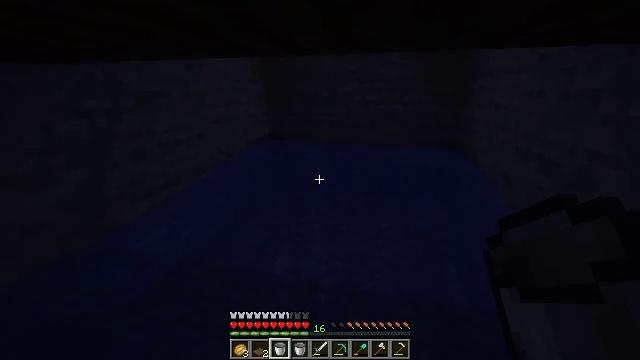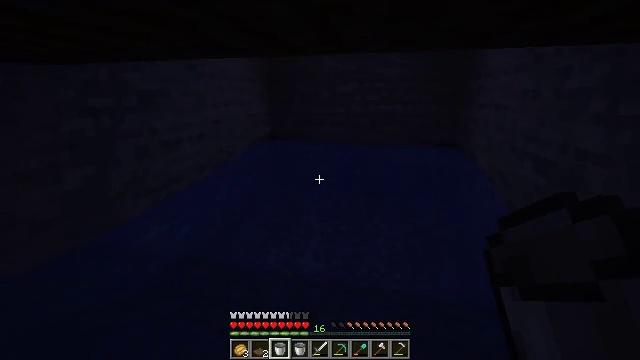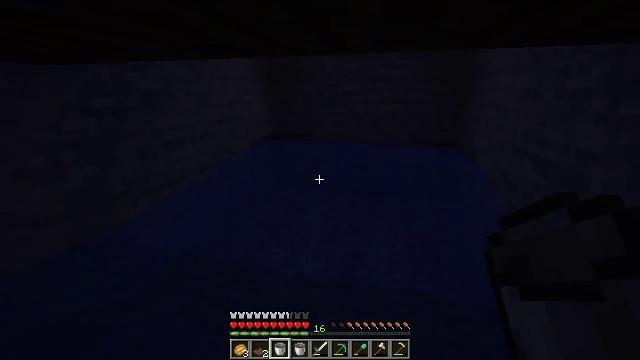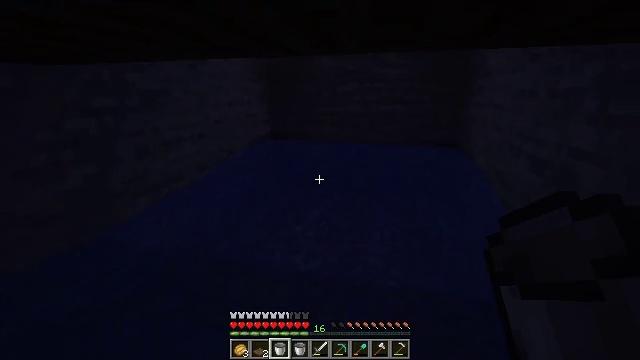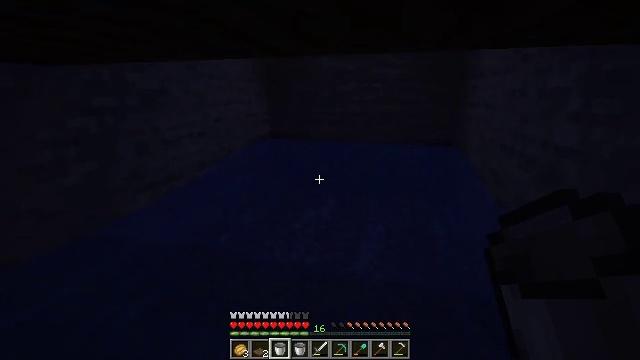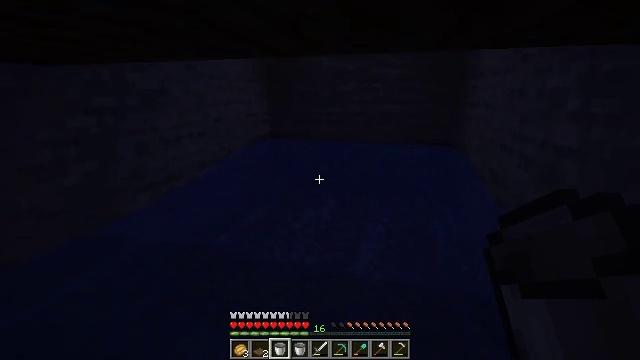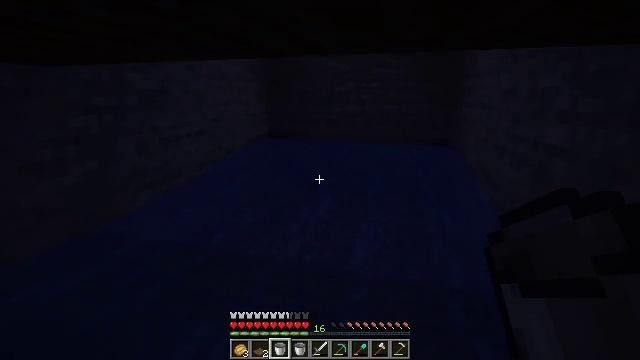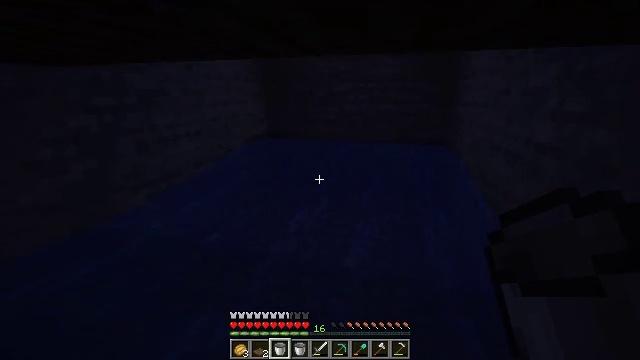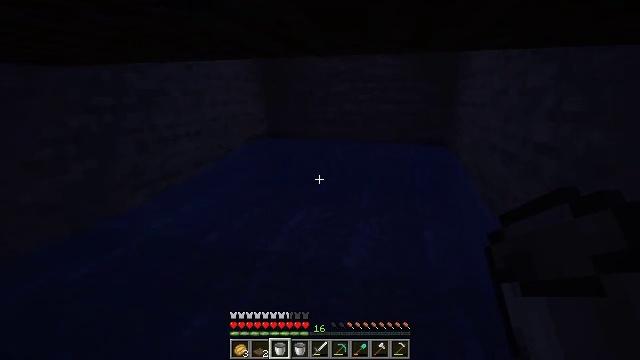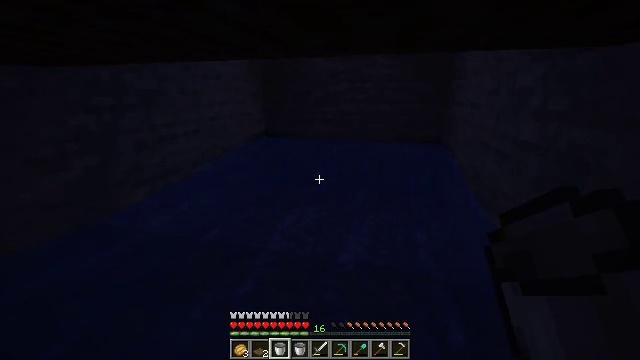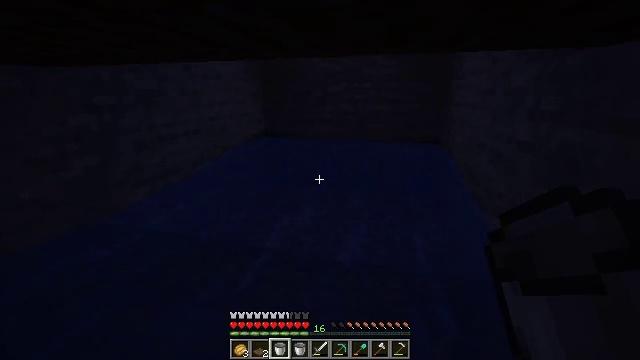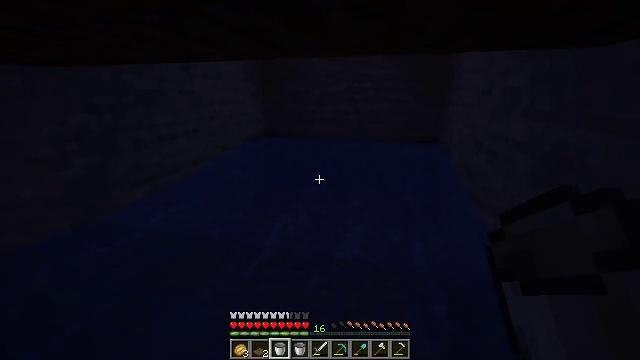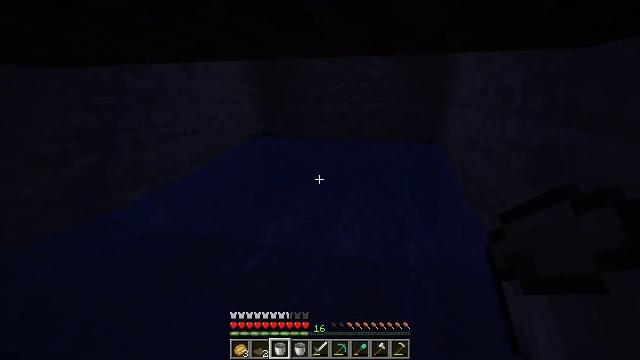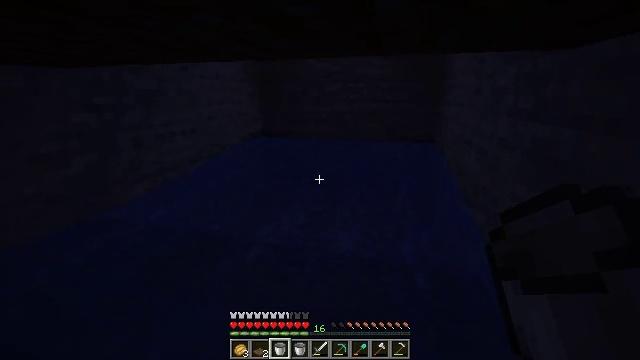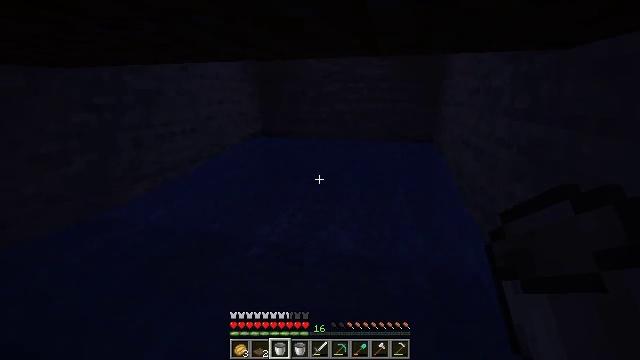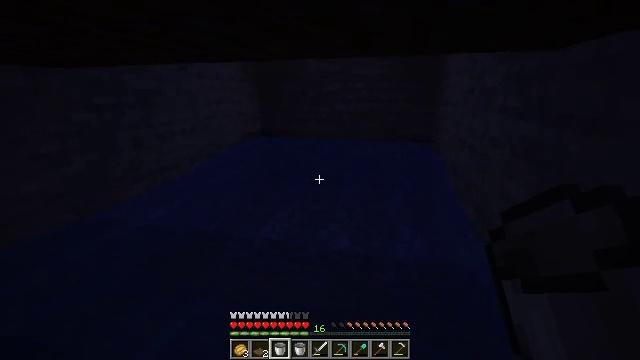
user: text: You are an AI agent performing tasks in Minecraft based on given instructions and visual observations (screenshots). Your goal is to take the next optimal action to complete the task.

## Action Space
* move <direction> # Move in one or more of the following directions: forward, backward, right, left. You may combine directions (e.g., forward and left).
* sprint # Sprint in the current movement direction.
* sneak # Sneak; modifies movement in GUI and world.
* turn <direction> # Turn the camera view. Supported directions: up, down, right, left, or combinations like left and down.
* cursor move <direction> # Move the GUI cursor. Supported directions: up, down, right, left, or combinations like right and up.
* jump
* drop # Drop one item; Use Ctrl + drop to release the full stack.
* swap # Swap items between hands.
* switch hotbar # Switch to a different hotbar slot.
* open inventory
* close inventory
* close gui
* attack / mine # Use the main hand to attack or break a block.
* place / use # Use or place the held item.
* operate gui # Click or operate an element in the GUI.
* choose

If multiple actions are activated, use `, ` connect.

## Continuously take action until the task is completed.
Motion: motion action
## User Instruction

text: Retrieve the spruce trapdoor by mining.
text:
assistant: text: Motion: move back
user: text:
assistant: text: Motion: move back
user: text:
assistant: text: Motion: move back
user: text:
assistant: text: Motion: move back
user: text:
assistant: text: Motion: move back
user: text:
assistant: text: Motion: move back
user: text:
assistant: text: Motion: move back
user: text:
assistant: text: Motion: move back
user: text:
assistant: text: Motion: move back
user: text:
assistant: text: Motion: move back
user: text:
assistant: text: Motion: move back
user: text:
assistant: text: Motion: move back
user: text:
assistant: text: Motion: move back
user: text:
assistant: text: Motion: move back
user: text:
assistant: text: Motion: move back
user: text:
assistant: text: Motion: move back
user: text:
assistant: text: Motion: move back
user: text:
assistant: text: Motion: move back
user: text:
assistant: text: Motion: move back
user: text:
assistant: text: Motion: move back
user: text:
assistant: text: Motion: move back
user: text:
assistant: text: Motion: move back
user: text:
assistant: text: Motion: move back
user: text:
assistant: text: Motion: move back
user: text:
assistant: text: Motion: move back
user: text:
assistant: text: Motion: move back
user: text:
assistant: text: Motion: move back
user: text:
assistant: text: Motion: move back
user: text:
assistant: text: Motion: move back
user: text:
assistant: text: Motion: move back